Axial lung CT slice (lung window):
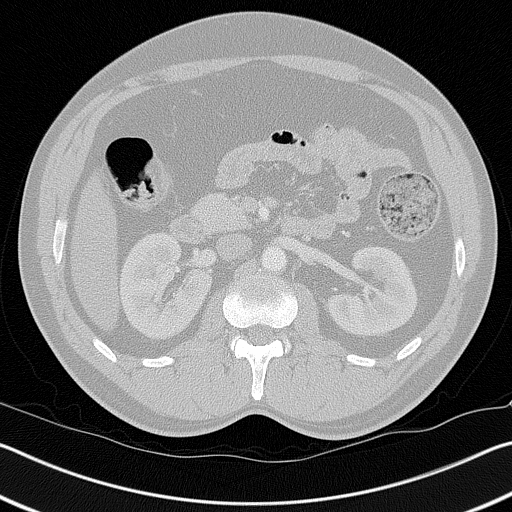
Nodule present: no